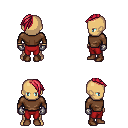
a pixel art fantasy rpg character, male body template, human, tanned skin, brown long-sleeve shirt, red pants, ruby red long mohawk hairstyle, metal gloves, brown shoes, four views (front, back, left, right), 2x2 character sprite sheet, small pixel art, hard edges, no anti-aliasing